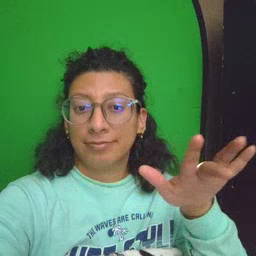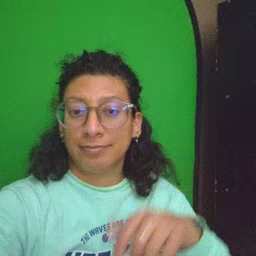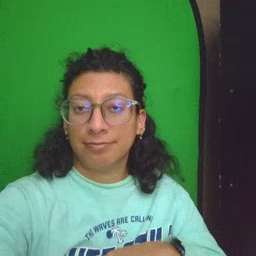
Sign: empty